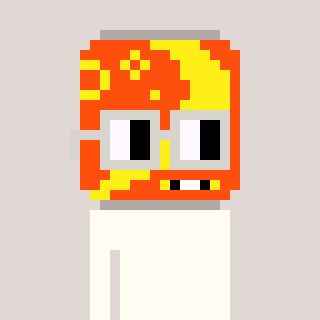
a pixel art character with square light gray glasses, a pop-shaped head and a grayscale-colored body on a warm background